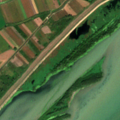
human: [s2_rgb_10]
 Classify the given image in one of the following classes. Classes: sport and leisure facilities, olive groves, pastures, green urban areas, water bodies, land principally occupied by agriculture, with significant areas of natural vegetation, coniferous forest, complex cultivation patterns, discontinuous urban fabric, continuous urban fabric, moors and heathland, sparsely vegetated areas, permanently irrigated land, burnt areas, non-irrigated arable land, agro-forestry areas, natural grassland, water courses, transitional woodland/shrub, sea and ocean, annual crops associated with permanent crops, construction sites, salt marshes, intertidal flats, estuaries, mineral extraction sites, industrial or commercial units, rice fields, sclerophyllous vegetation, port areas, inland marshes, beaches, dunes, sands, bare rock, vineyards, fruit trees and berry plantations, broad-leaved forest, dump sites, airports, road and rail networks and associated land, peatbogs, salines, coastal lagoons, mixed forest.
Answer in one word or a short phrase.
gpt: non-irrigated arable land, pastures, inland marshes, water courses